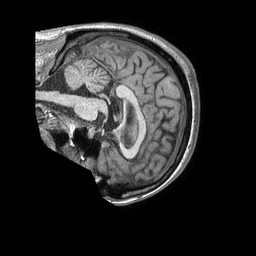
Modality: T1w
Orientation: sagittal
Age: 51
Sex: female
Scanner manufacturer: philips
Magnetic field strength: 1.5 T
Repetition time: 0.007916 s
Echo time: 0.003628 s